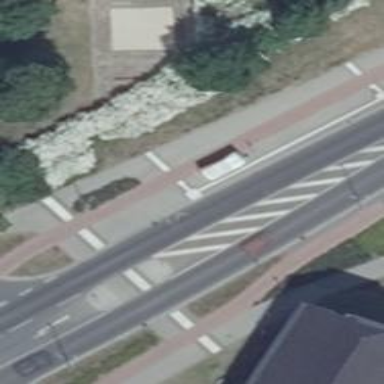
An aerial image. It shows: Shelter for public transport.